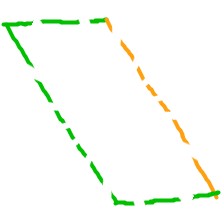
Shape: parallelogram